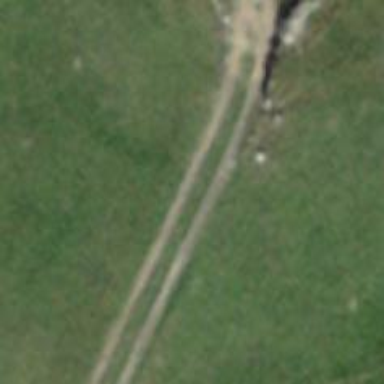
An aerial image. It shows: Track road with grade3 tracktype.